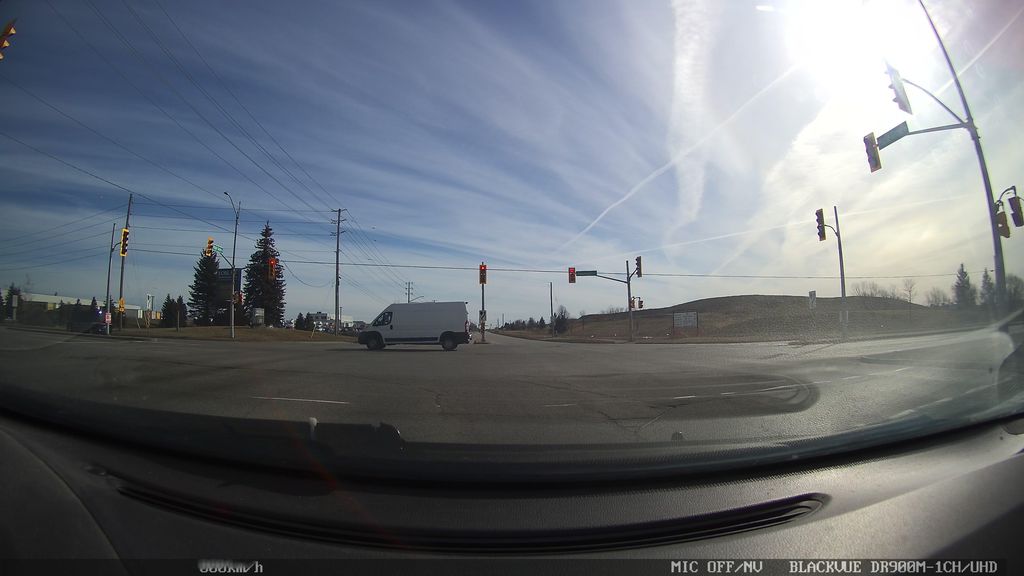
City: kitchener-waterloo